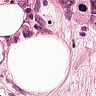
Metastatic tissue present: yes